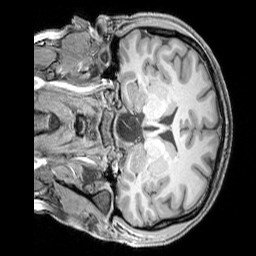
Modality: T1w
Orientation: coronal
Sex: female
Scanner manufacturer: siemens
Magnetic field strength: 3 T
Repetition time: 2.3 s
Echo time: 0.00226 s